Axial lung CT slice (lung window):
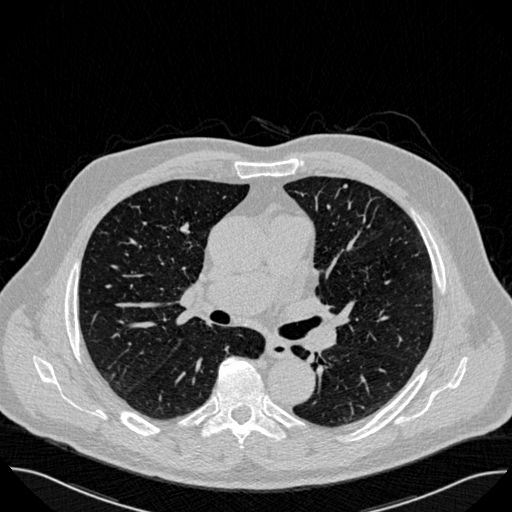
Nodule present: yes
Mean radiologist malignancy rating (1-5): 2